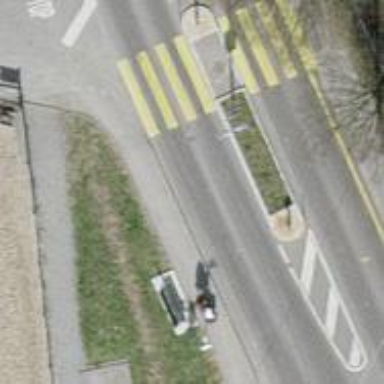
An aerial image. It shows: Bus stop with stop position for public transport.